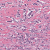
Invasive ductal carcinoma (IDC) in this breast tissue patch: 1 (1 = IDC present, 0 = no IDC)